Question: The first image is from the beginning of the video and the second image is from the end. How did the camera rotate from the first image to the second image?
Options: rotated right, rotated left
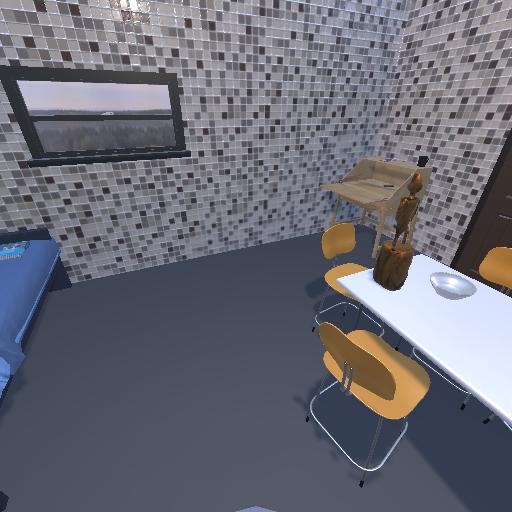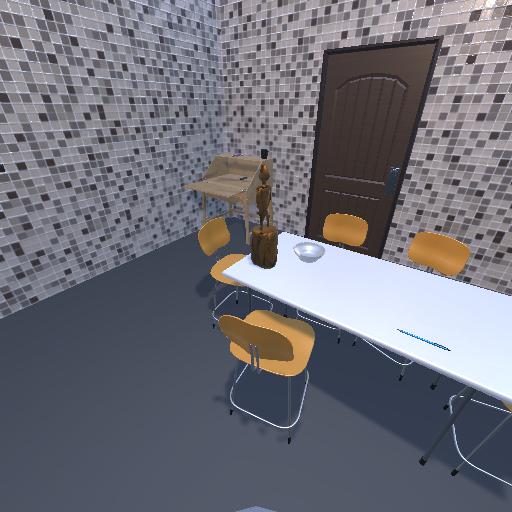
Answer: rotated right